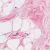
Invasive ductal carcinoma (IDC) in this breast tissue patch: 0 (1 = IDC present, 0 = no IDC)